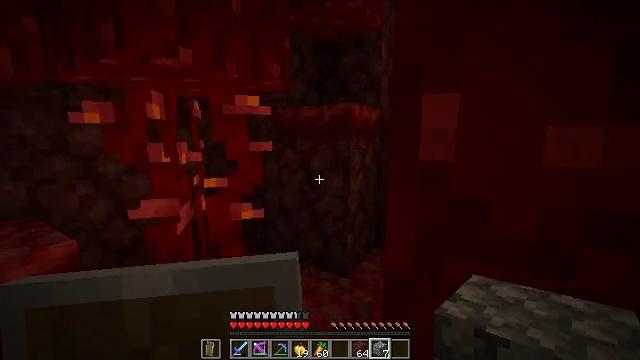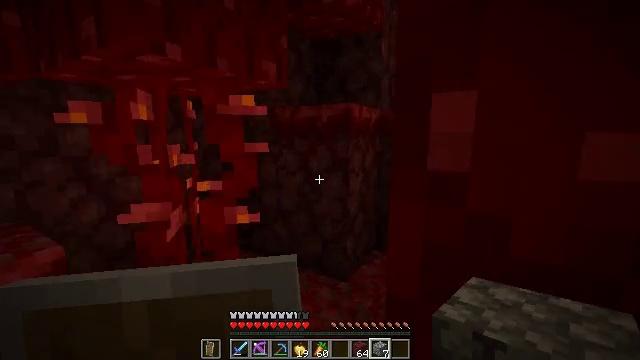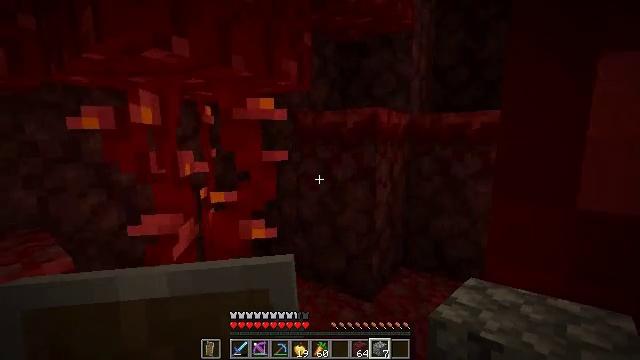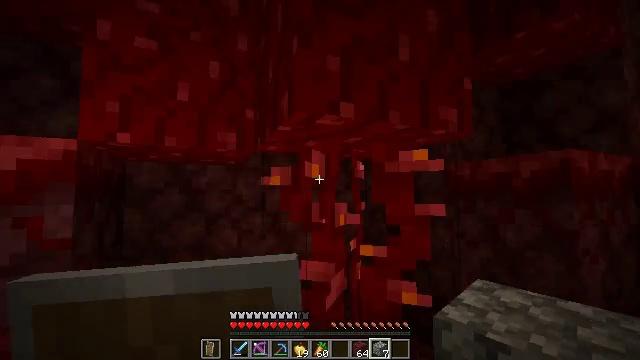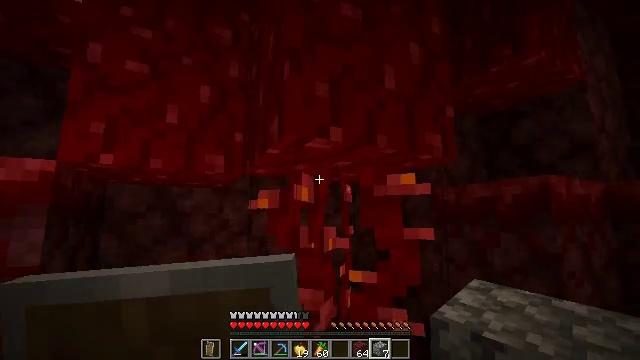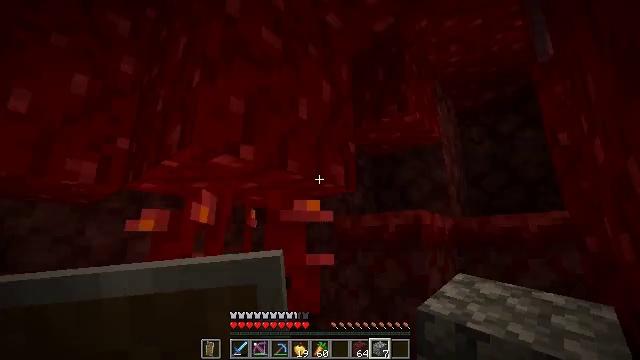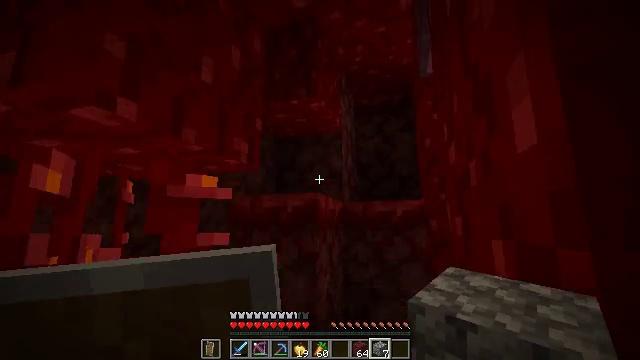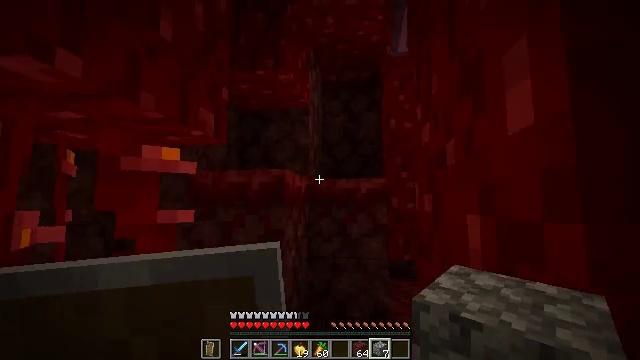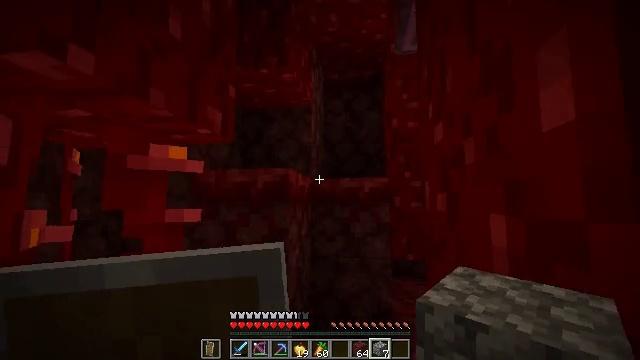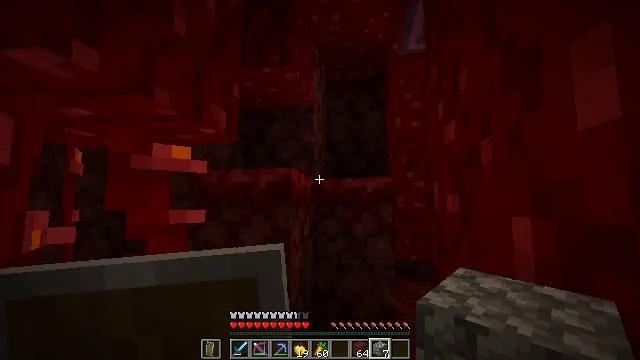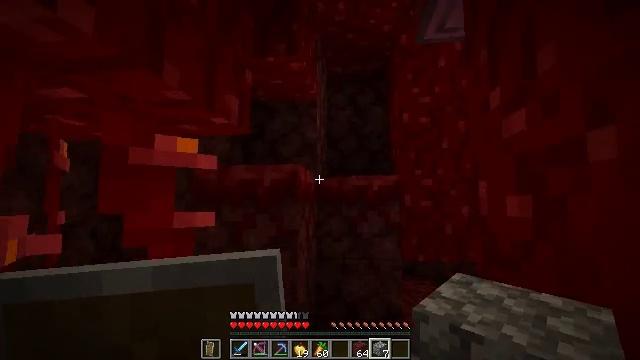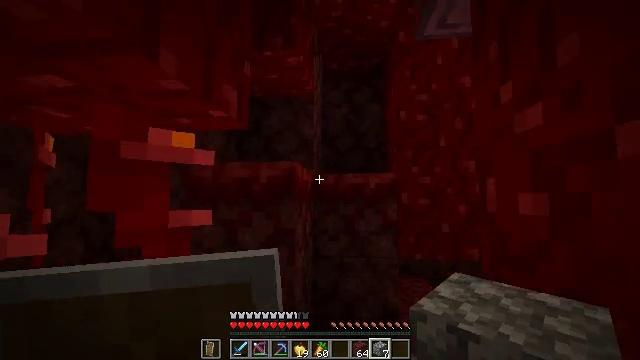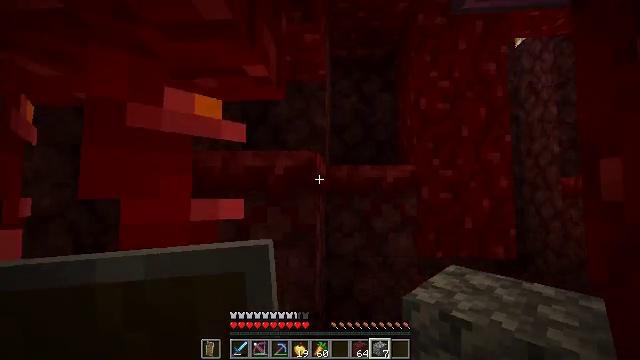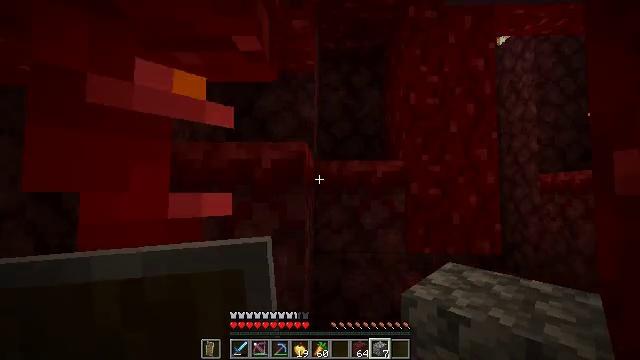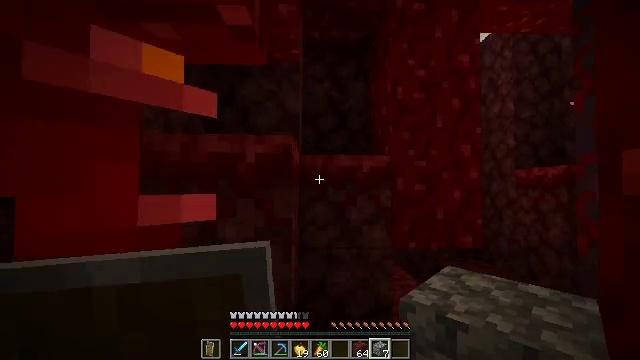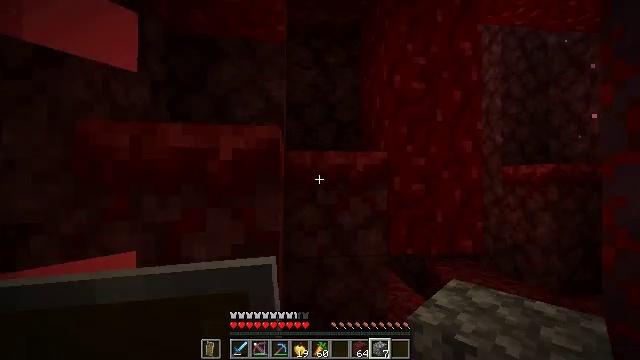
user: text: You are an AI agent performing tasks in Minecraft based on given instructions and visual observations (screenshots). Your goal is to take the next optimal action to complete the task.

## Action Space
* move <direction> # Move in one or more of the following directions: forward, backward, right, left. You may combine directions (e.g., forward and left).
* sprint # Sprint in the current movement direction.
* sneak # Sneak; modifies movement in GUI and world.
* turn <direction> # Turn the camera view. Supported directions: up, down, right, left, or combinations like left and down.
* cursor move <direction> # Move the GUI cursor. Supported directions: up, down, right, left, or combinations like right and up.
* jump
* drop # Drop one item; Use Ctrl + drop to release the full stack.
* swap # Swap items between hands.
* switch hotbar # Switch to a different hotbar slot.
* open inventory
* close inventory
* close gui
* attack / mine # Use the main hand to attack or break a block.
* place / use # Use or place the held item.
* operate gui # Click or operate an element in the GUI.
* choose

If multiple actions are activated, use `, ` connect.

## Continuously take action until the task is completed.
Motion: motion action
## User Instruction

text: Mine crimson nylium in the Nether.
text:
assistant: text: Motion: move forward
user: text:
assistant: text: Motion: move forward, turn left and up
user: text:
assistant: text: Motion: turn left and up
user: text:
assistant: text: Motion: turn right and up
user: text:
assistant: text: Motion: turn right and up
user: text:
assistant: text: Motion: move forward, turn right and down
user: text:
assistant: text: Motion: move forward, turn right and down
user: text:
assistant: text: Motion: move forward
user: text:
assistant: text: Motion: move forward and move left
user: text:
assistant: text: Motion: move forward and move left, turn right
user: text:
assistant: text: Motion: move forward and move left, turn right
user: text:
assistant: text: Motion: move forward and move left, turn right
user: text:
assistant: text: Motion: move forward, turn right
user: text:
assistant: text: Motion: move forward, turn right and down
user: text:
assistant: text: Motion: move forward, turn right
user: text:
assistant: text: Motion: move forward, turn right and down
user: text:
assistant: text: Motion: move forward
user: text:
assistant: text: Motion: move forward
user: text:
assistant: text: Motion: move forward, turn down
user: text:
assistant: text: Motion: move forward and move right, turn down
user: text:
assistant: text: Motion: move forward and move right, turn left and down
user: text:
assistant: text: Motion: move right, turn left and down
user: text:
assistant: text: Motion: move right, turn left and down
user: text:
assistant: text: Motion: turn left
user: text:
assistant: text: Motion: turn left, switch to hotbar 3
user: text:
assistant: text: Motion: turn left and up, switch to hotbar 3
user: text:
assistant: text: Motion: turn left and up, switch to hotbar 3
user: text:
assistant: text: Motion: turn left and up, attack / mine
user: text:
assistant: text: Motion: turn left and up, attack / mine
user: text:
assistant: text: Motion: move forward, turn left, attack / mine